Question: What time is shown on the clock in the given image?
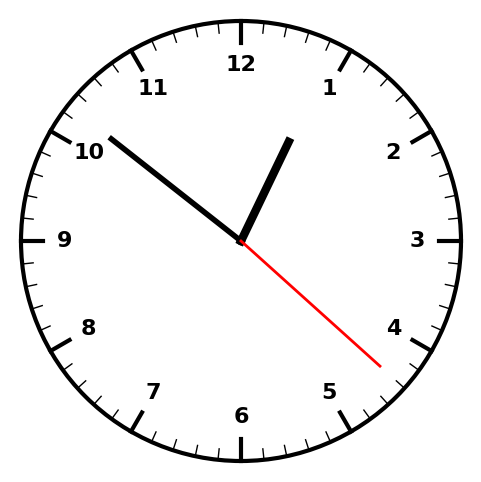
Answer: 12:51:22